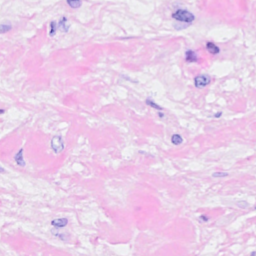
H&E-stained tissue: Breast